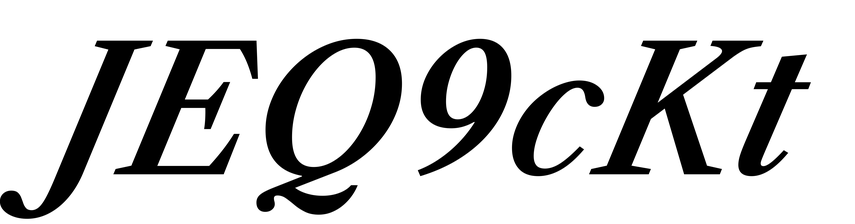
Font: LibreCaslonText-Italic_SemiBold_Italic